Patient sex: M
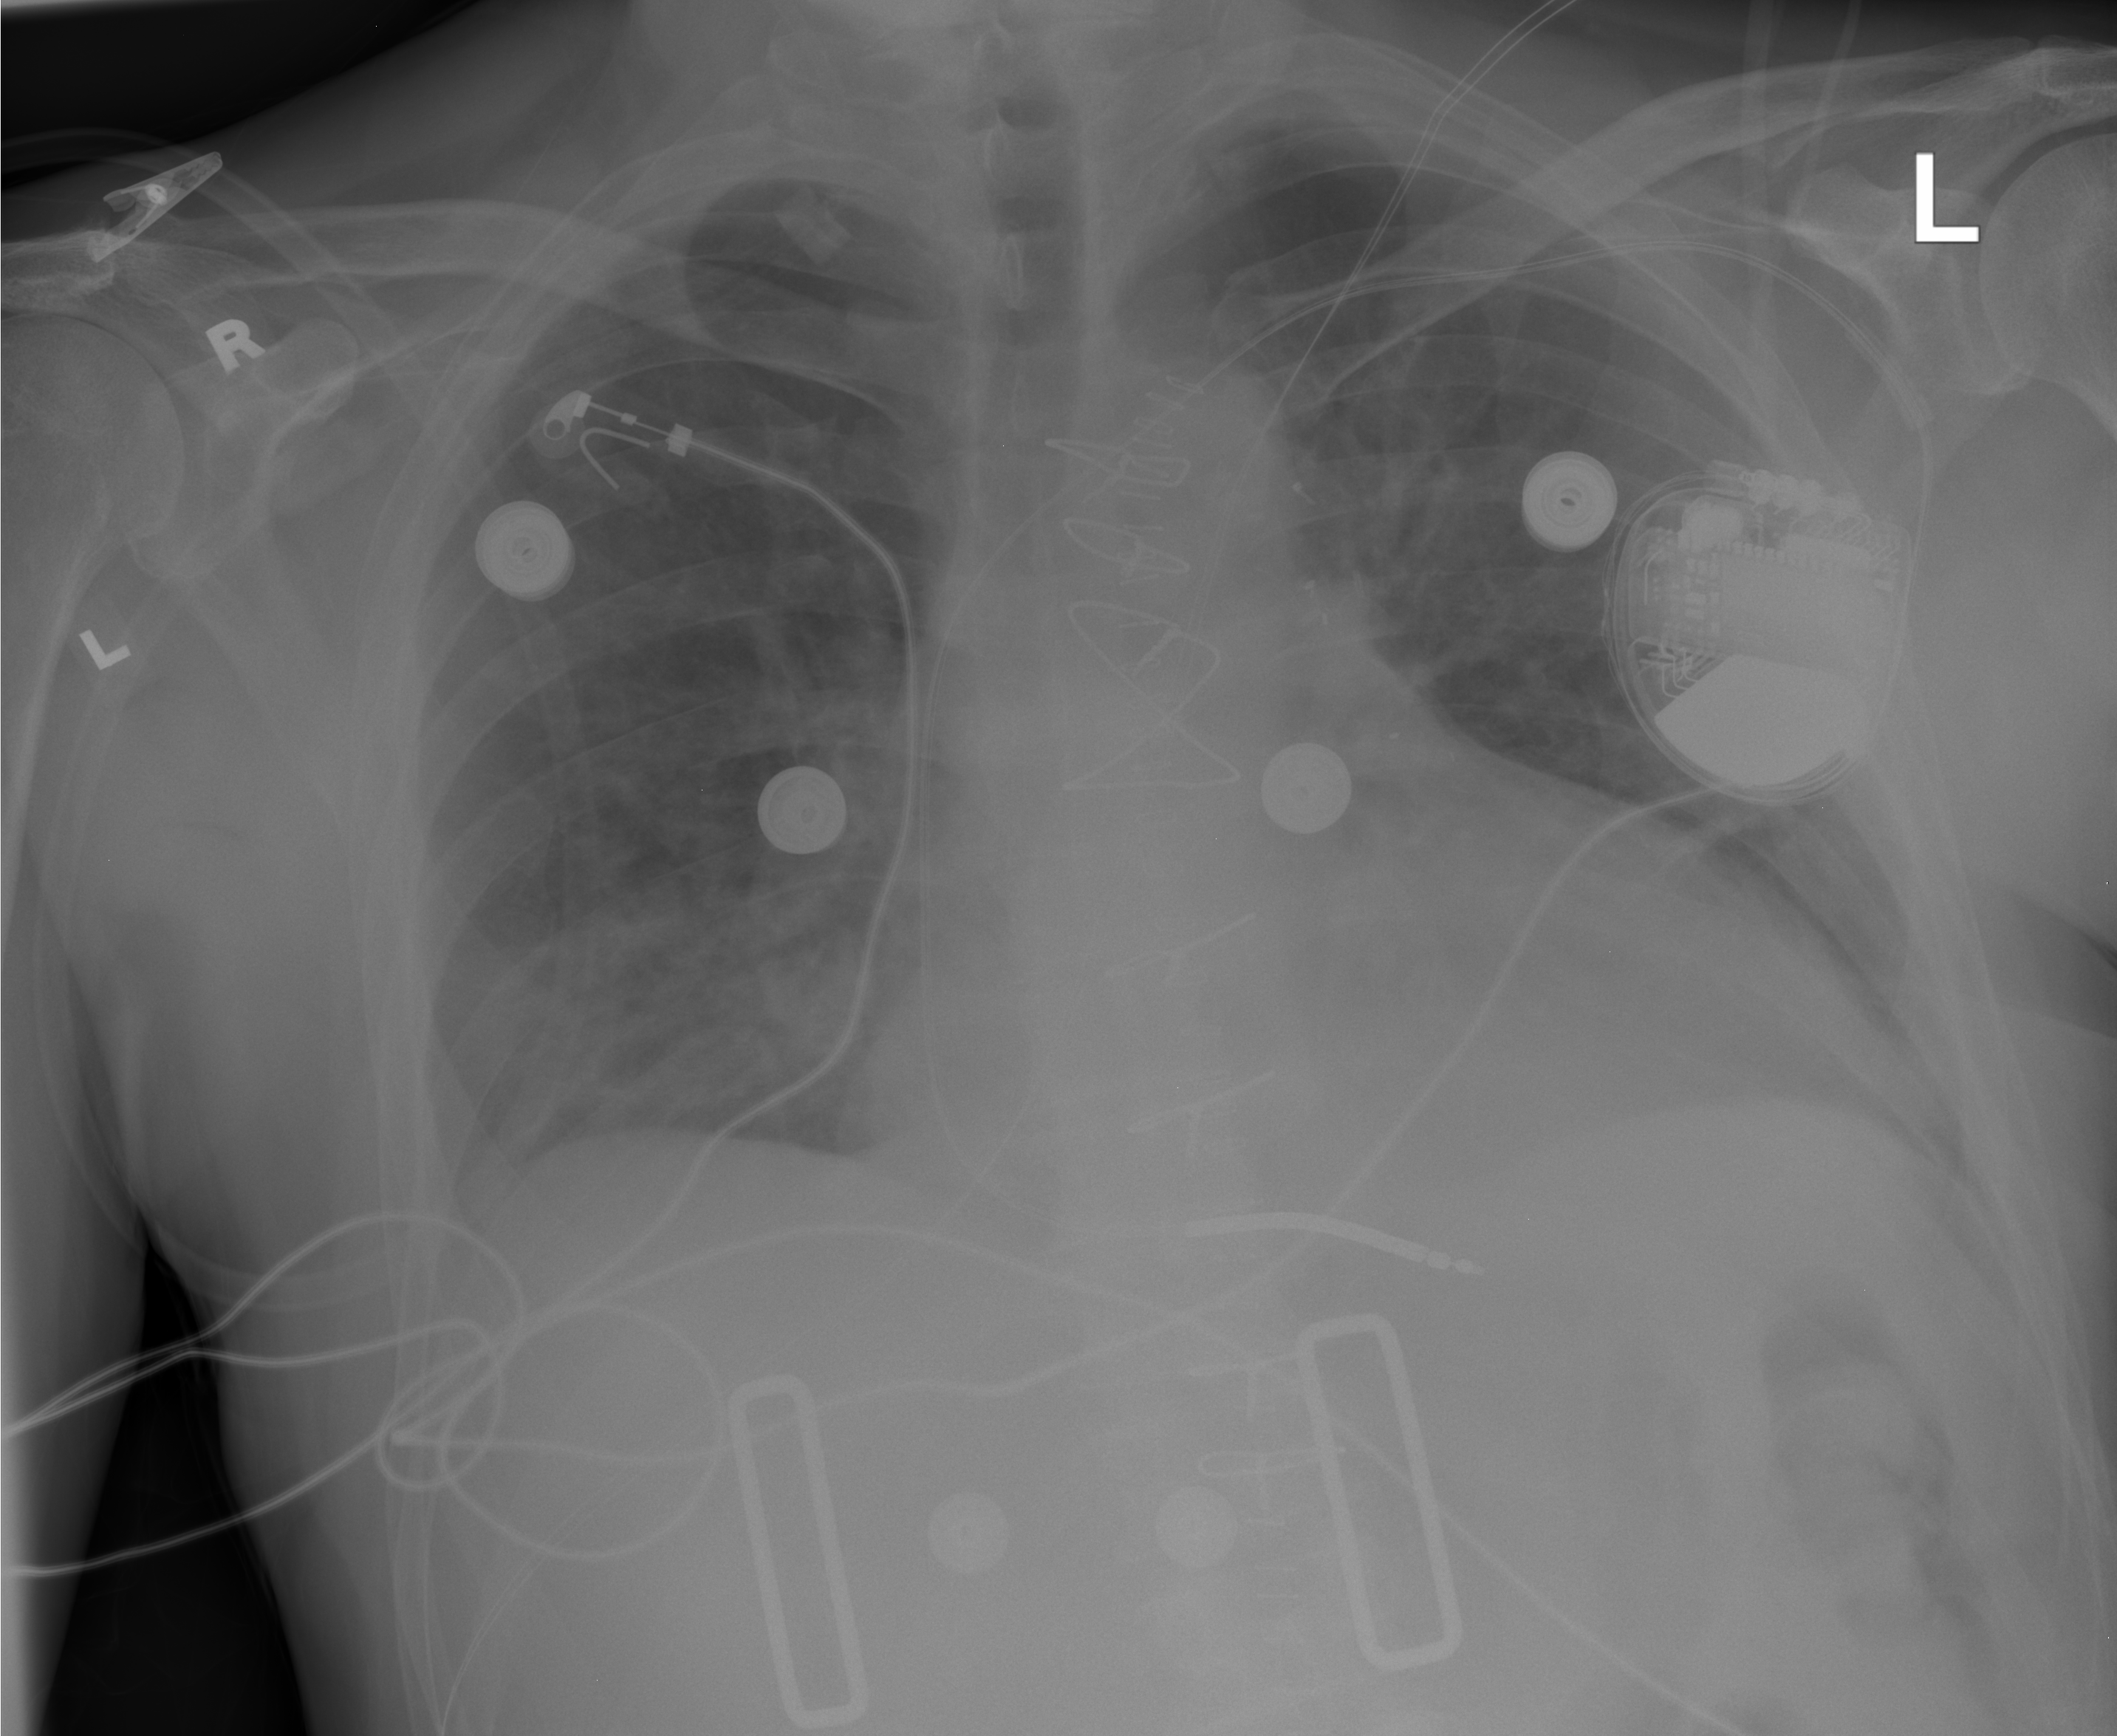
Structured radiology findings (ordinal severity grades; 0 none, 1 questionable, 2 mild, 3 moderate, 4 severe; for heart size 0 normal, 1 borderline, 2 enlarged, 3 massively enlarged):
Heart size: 2
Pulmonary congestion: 2
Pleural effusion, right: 0
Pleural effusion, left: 0
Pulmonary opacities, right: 3
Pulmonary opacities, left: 0
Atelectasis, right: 2
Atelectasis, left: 0